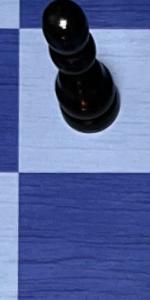
Label: Empty